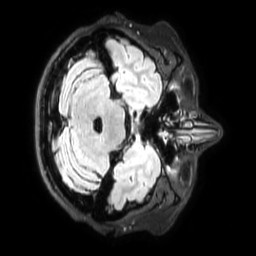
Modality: FLAIR
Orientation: axial
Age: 32
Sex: female
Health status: healthy
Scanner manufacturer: philips
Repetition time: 4.8 s
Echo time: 0.281 s